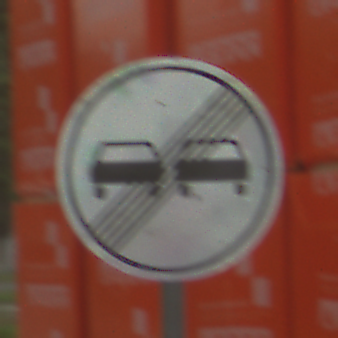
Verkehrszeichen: EndeUeberholverbot
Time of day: MorningAfternoon
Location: Outdoor (Suburban)
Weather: PartlyCloudy
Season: NotSpecified
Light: Natural